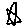
Label: star